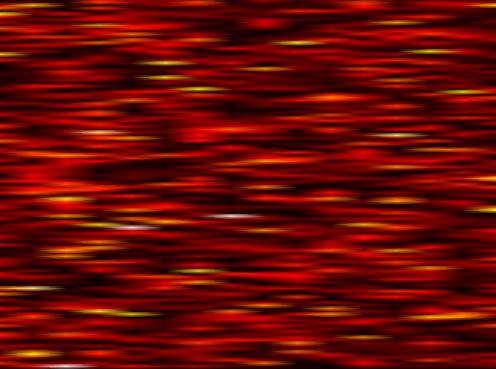
Label: FBMC